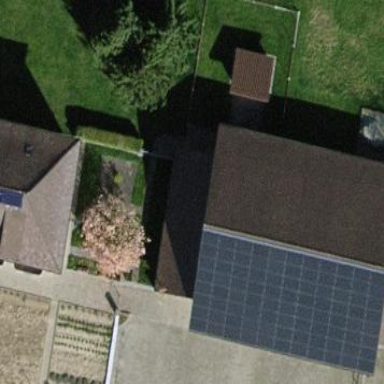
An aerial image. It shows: Solar power generator using photovoltaic method with solar photovoltaic panel types.